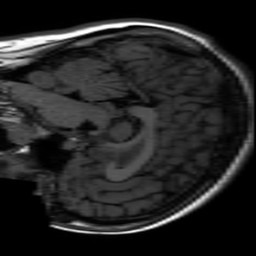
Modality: inplaneT1
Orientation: sagittal
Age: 19
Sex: female
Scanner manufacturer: ge
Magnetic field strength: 3 T
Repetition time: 2.297 s
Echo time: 0.02273 s